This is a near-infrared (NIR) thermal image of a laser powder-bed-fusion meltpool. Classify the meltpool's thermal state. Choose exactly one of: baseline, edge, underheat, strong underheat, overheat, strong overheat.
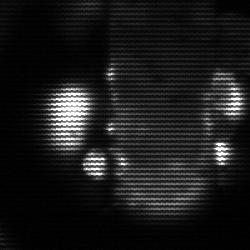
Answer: strong underheat